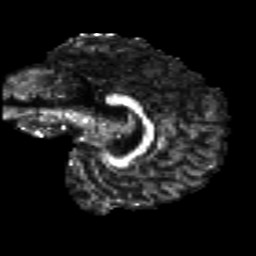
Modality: FA
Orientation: sagittal
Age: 24
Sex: male
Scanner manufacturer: siemens
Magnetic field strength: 3 T
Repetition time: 8.8 s
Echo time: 0.085 s